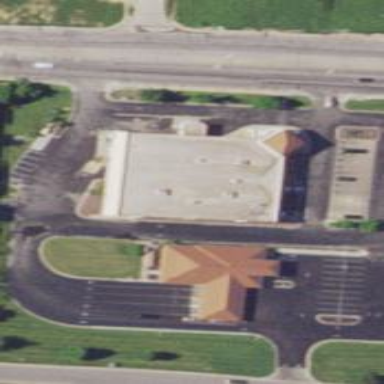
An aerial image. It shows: Retail area.